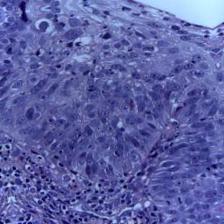
Diagnosis: OSCC